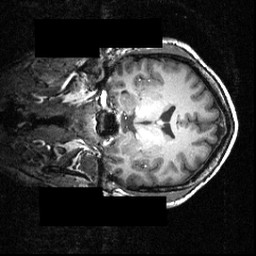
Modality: T1w
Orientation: coronal
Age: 27
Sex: male
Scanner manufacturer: siemens
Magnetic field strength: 3.951 T
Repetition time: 1.5 s
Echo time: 0.00335 s